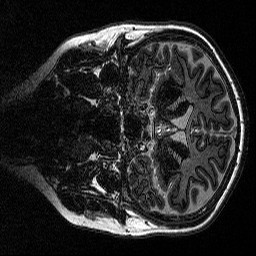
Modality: MP2RAGE
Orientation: coronal
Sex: female
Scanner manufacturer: siemens
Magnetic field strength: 3 T
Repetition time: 5 s
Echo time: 0.00292 s